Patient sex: M
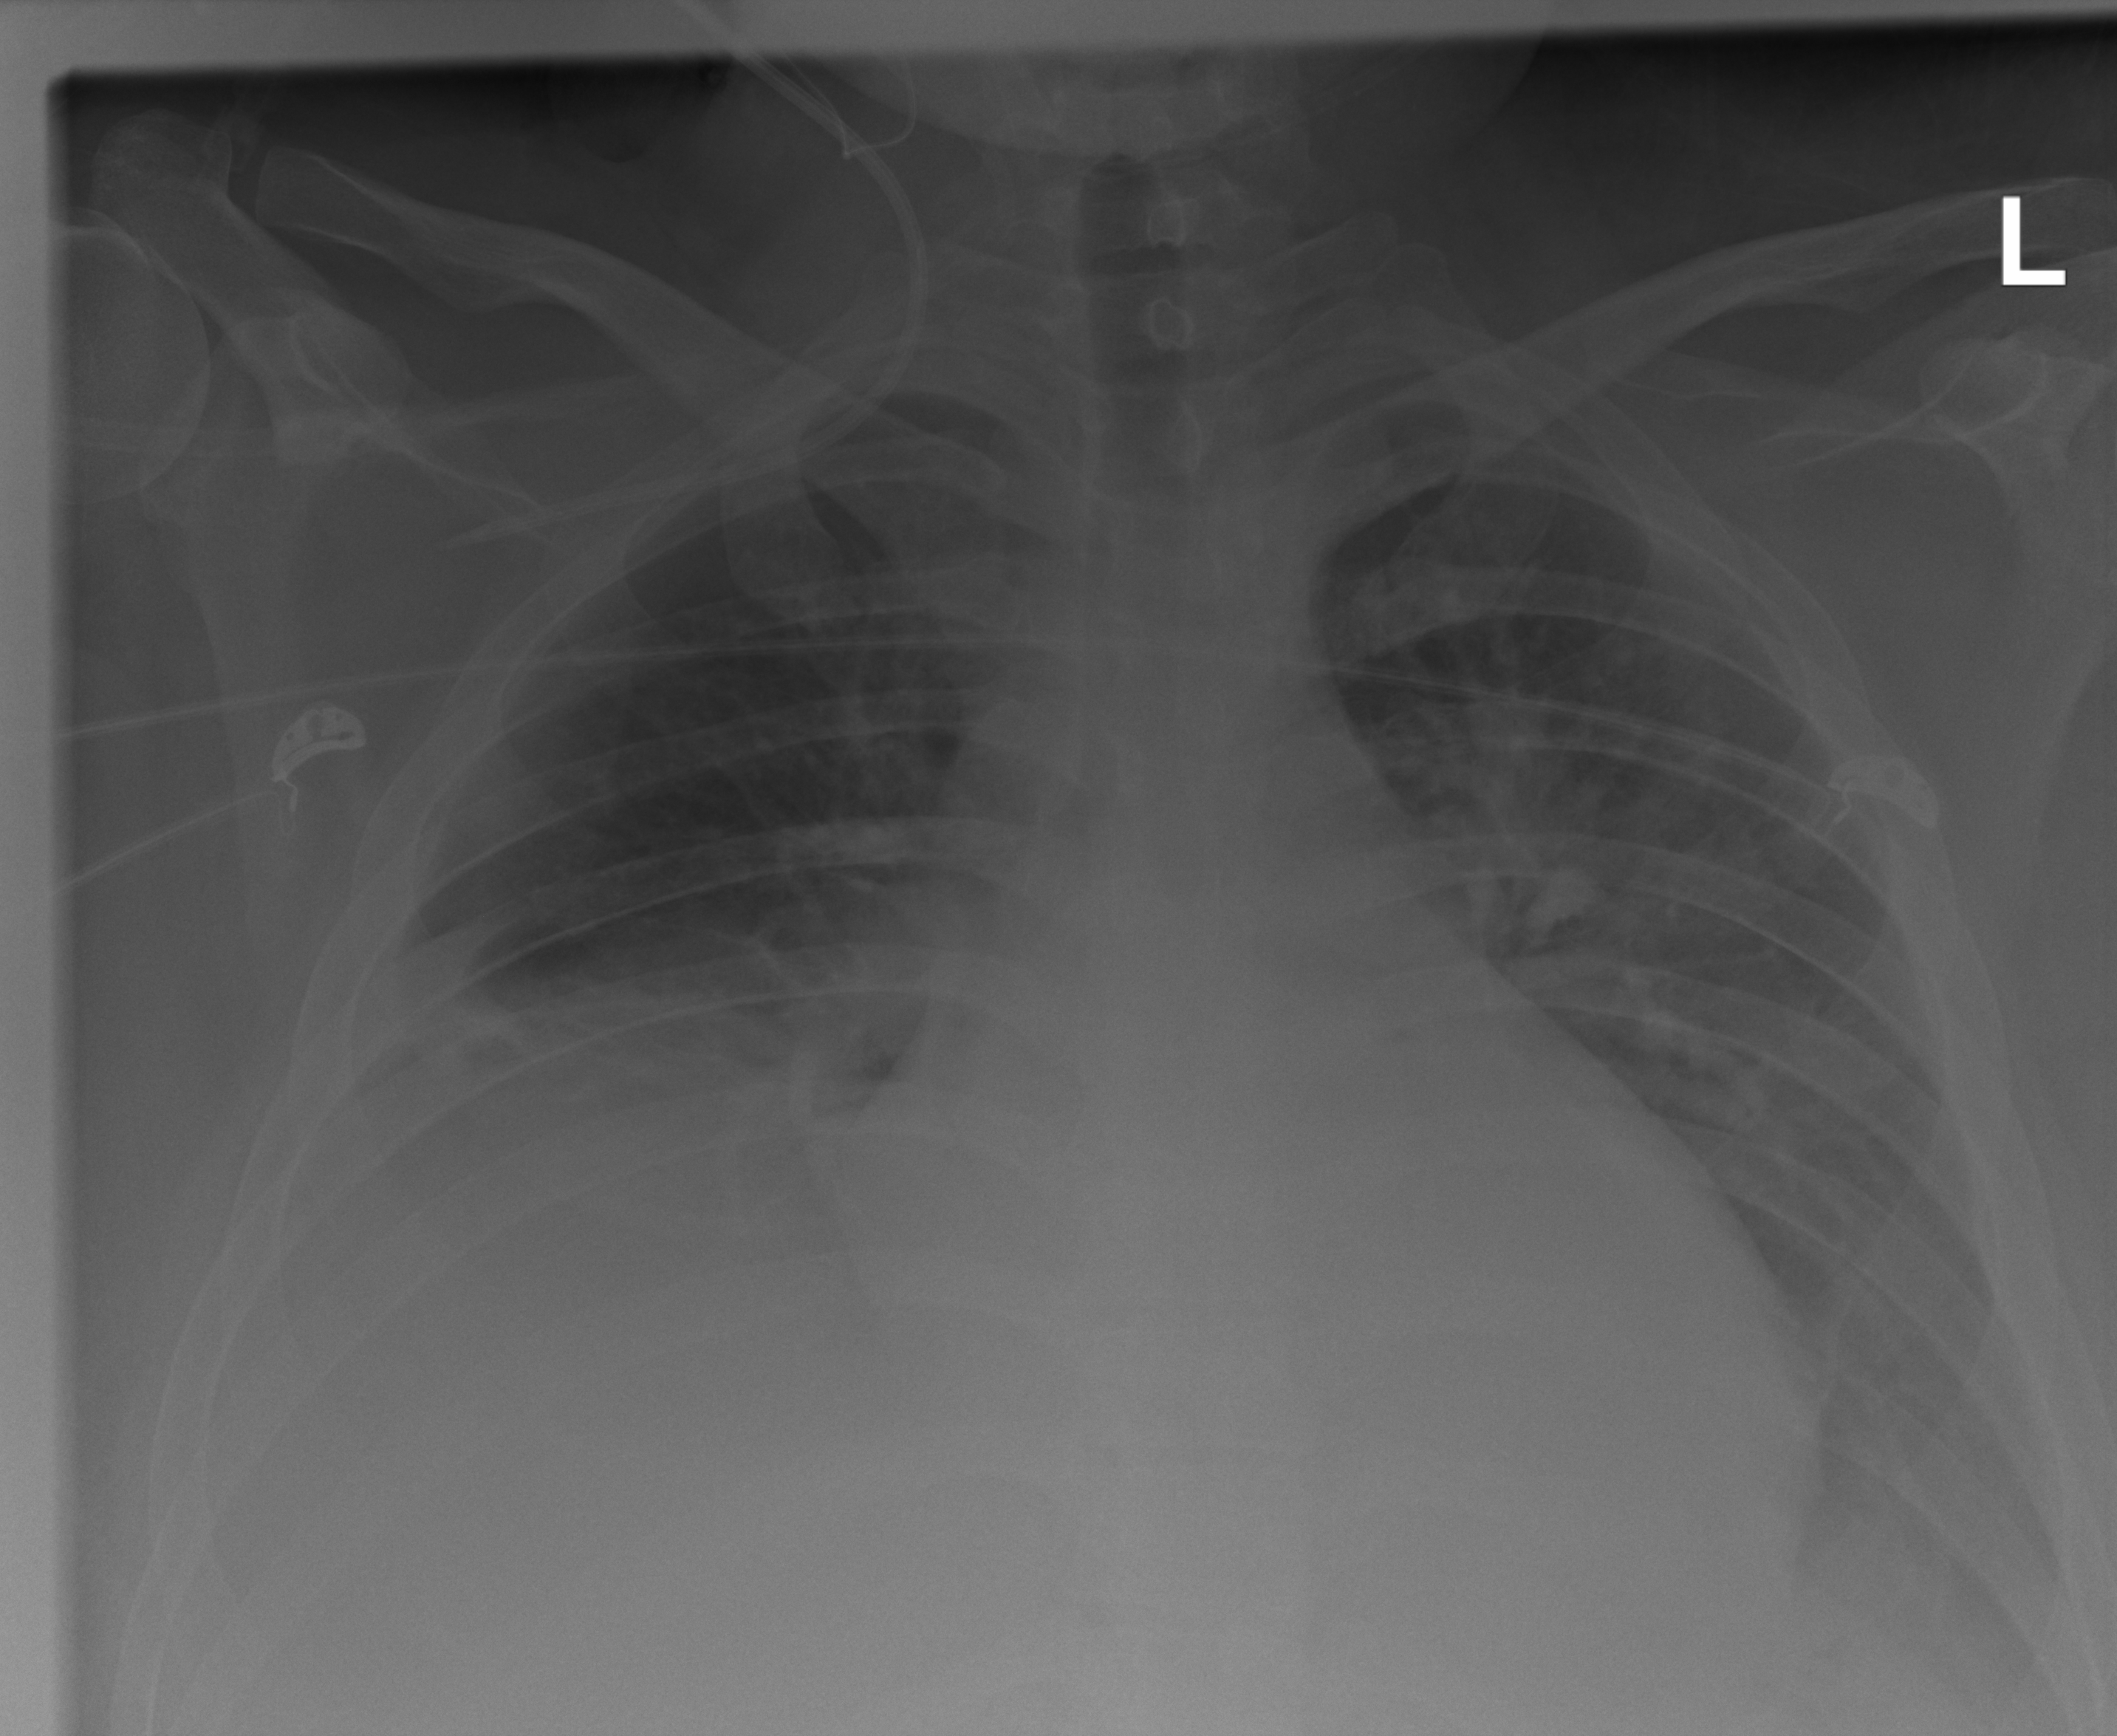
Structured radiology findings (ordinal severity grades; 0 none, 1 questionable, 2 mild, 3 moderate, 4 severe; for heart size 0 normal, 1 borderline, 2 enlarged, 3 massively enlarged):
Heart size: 2
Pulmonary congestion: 2
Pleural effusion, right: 3
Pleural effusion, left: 2
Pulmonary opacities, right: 0
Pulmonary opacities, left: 0
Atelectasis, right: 2
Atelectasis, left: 2